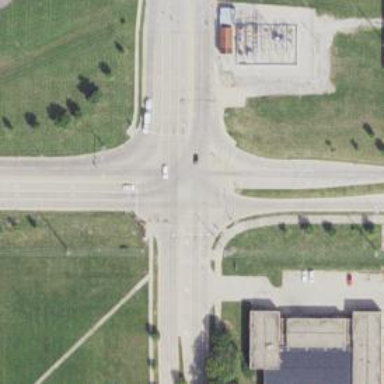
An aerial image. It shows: Marked road crossing.